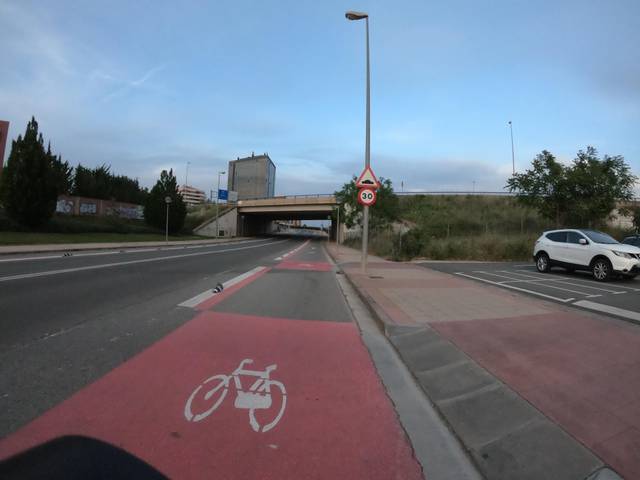
Region: Spain
Coordinates: 42.459, -2.426